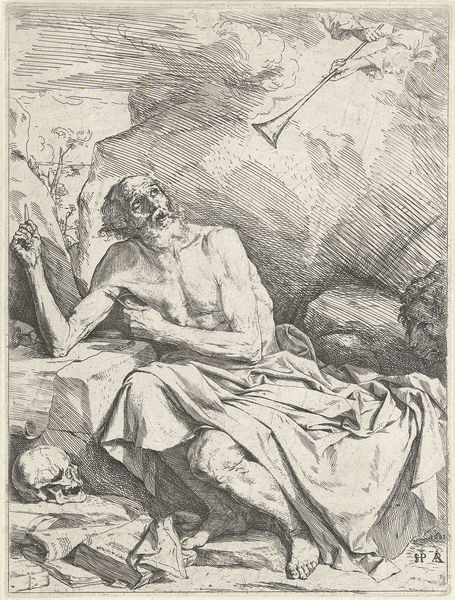
Titel: Heilige Hieronymus en de trompet
Künstler: Jusepe Ribera
Standort: Amsterdam
Institution: Rijksmuseum
Schlagwörter: berg, felsen, himmel, mann, nackt, wolken, zeichnung, tuch, alt, bart, schädel, steine, vollbart, zweige, einsam, bücher, alter mann, buch, faust, ruinen, totenkopf, posaune, trompete, einsiedler, ber